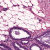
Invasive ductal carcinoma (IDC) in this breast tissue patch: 0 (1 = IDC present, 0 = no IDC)